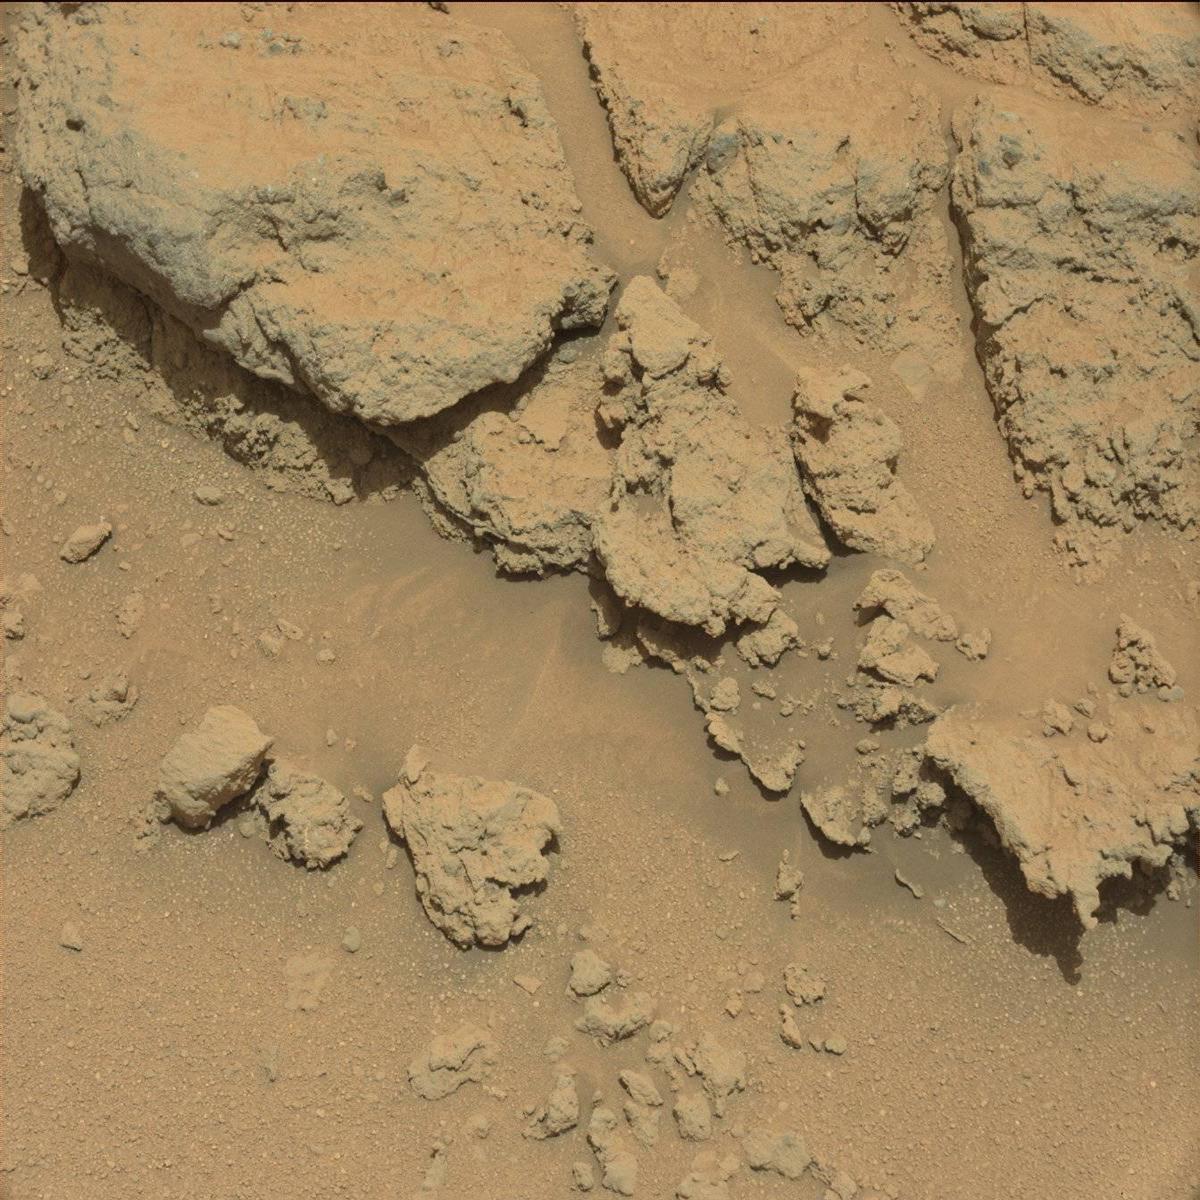
Terrain classes present: Bedrock, Sand / Soil